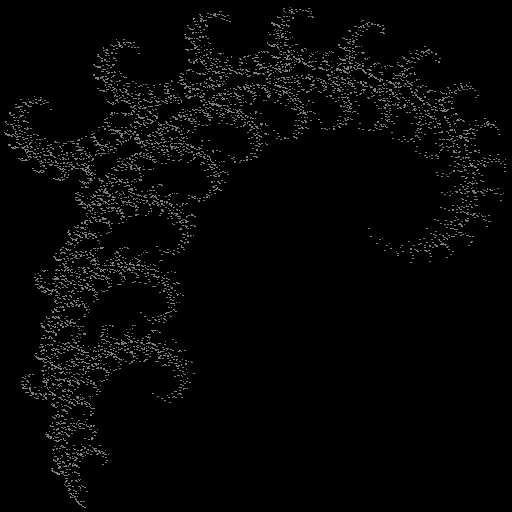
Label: coral